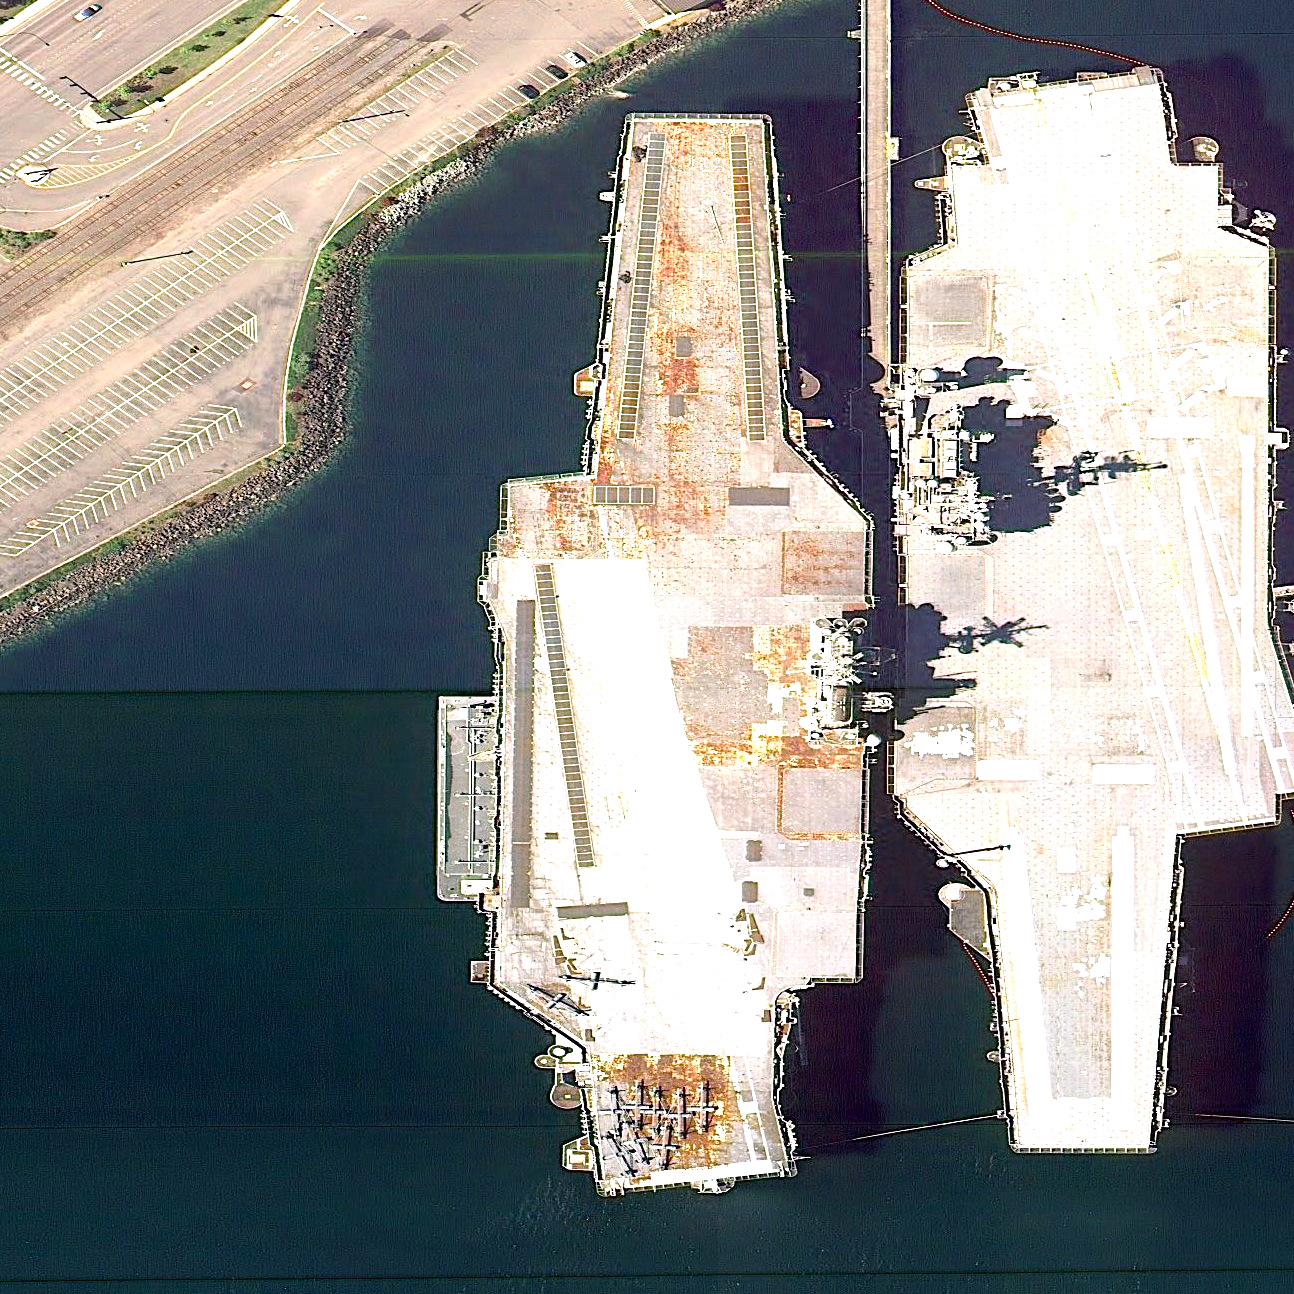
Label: aircraft_carrier